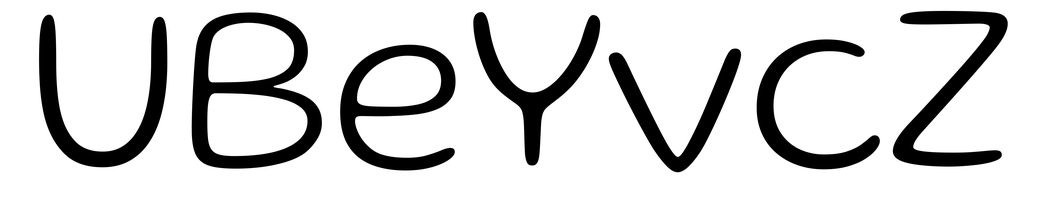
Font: Gluten_ExtraLight